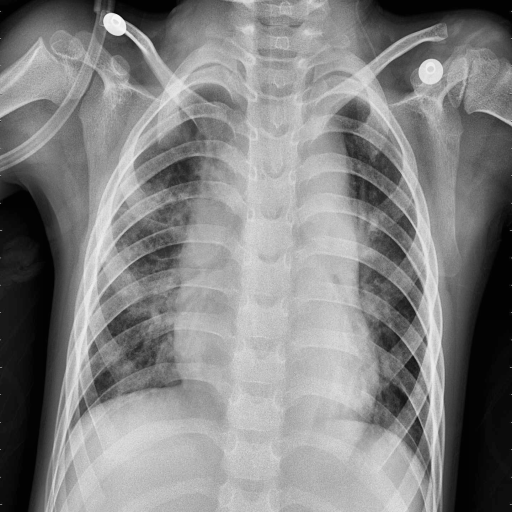
Finding: PNEUMONIA